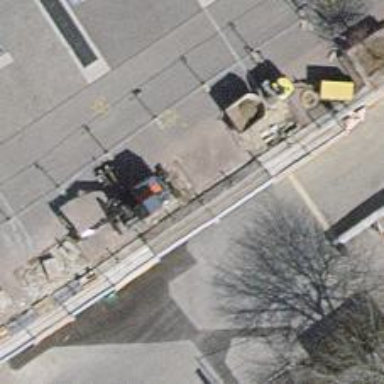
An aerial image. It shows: Brown bench.